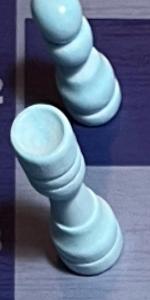
Label: Rook_White